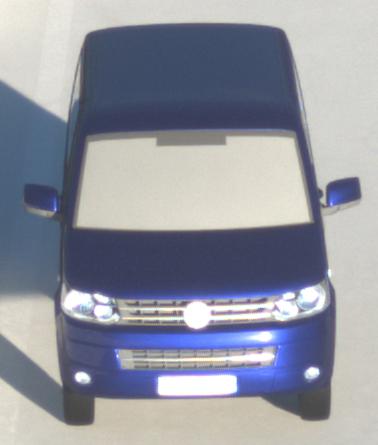
Make: VW Commercial Vehicles (Nutzfahrzeuge)
Model: T5 Multivan 2.0
Detailed model: T5 Multivan
Model produced from: 2009/09
Model produced until: 2013/06
Doors: 4
Color: blue
Road condition: dry road
Daytime: sunrise or sunset
Contrast: high contrast